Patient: sex M, age 49
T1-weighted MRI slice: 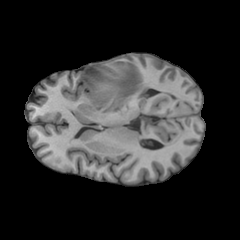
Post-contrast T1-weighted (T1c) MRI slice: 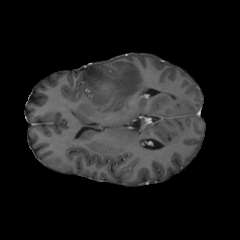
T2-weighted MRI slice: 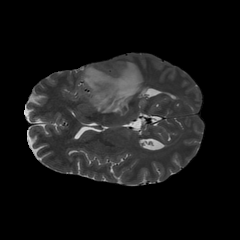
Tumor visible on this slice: yes
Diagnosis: Glioblastoma, IDH-wildtype
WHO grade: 4